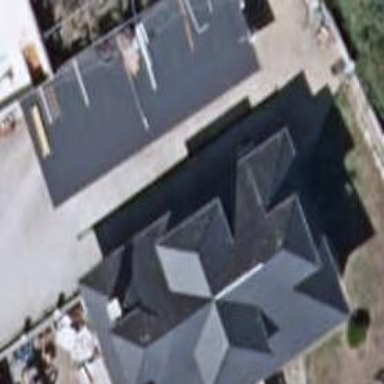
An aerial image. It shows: Garage building.